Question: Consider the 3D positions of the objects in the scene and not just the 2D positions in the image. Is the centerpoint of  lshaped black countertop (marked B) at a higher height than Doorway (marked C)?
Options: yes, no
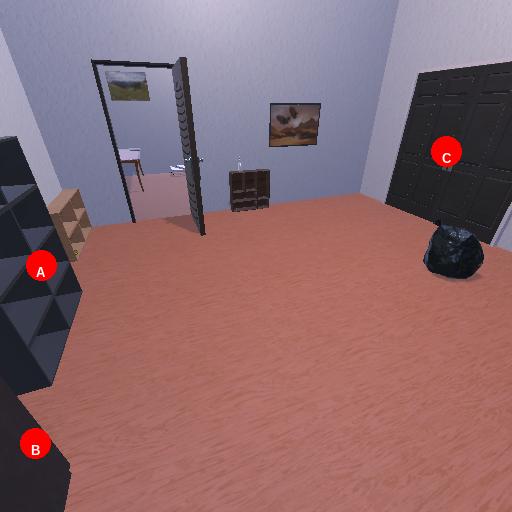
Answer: yes